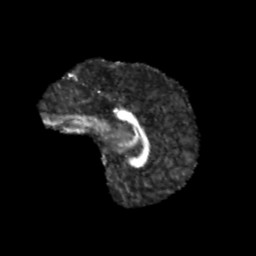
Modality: FA
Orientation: sagittal
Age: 13
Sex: male
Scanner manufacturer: siemens
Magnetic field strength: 3 T
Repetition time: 3.8 s
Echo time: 0.07 s